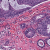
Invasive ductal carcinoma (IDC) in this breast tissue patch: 1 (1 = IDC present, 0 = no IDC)